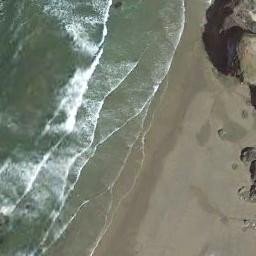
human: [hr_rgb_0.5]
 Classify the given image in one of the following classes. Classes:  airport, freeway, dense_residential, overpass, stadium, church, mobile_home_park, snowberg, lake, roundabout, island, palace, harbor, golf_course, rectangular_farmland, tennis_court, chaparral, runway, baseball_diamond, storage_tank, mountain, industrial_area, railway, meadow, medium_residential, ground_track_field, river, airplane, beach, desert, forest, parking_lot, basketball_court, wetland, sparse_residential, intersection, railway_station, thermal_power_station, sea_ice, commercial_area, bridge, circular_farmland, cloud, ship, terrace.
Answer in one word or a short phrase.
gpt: beach